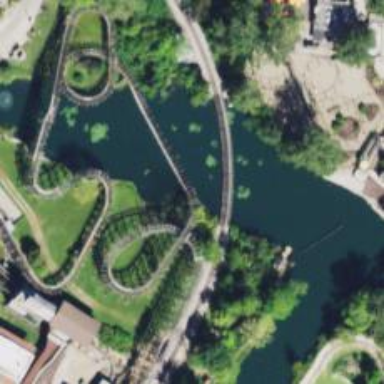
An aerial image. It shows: Roller coaster on bridge.